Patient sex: M
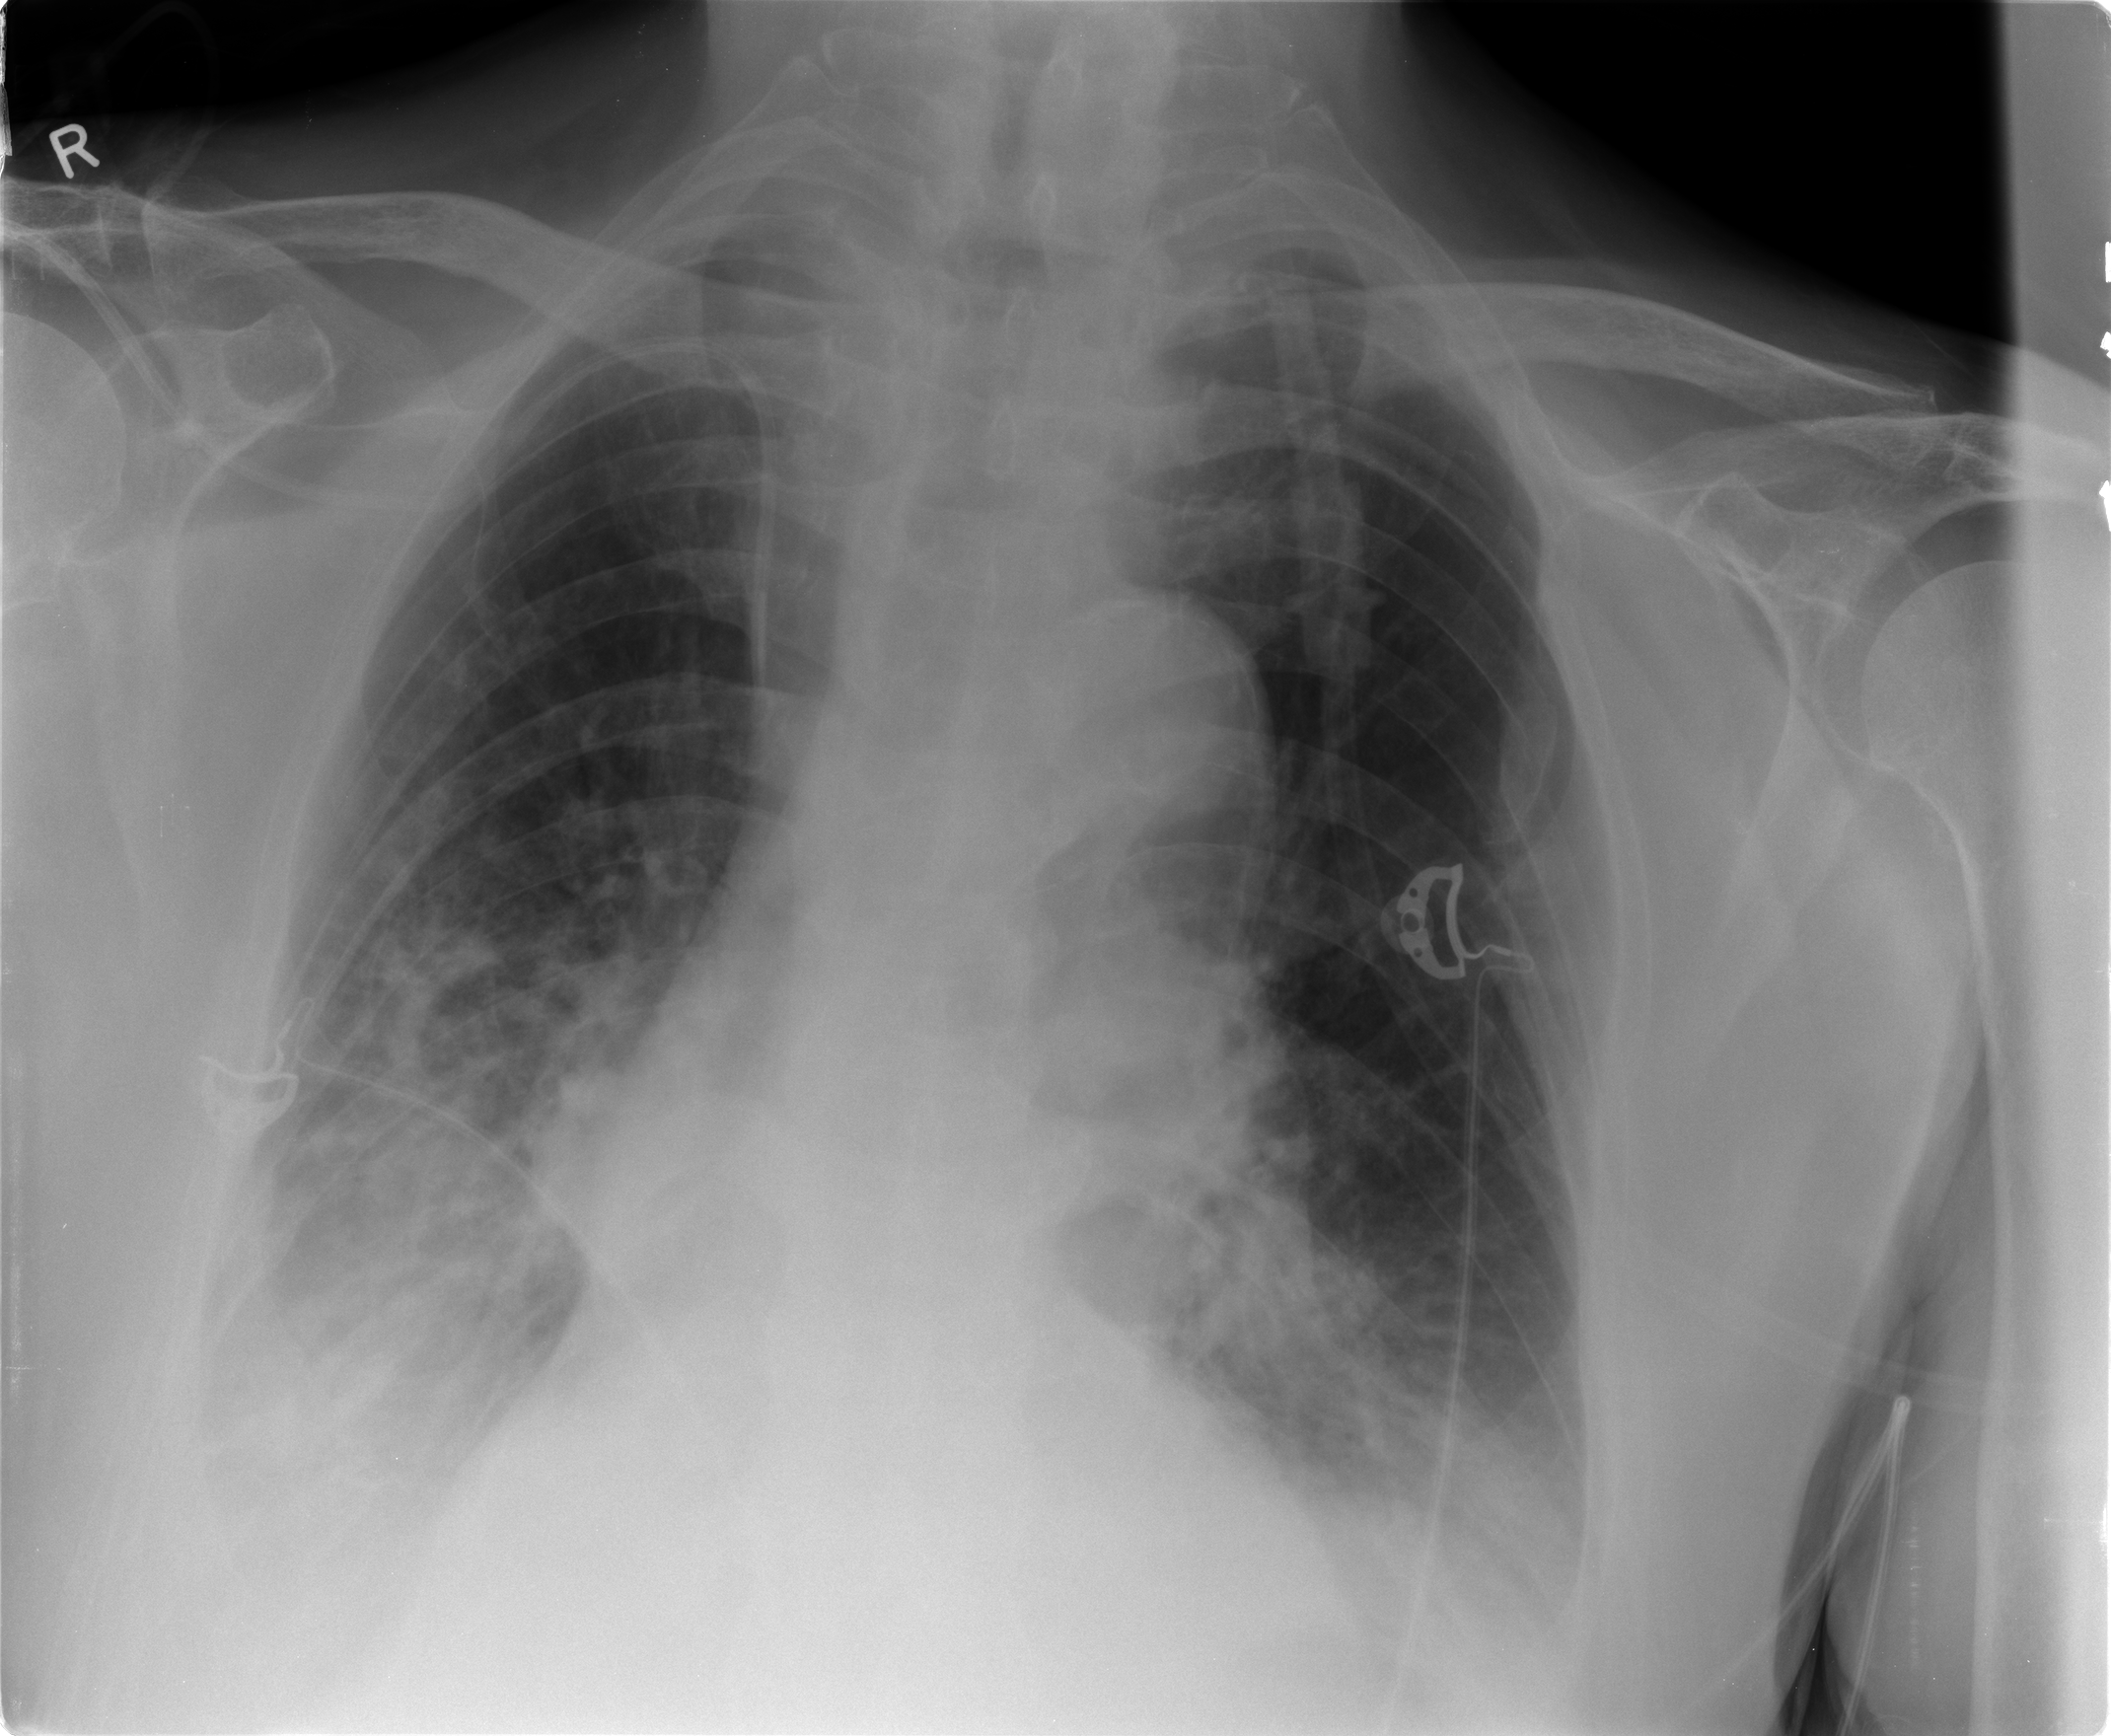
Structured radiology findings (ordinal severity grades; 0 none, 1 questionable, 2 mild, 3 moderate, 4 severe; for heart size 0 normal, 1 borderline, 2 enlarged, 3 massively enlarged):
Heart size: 2
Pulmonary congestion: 2
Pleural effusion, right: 2
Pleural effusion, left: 2
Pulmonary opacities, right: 3
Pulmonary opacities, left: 2
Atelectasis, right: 2
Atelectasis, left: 2